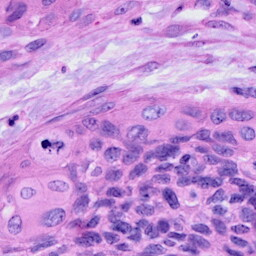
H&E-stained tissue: Cervix